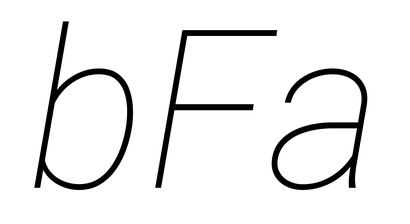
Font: Roboto-Italic_Thin_Italic